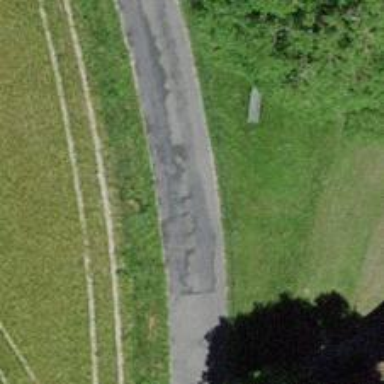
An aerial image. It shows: Agricultural service road with asphalt surface.